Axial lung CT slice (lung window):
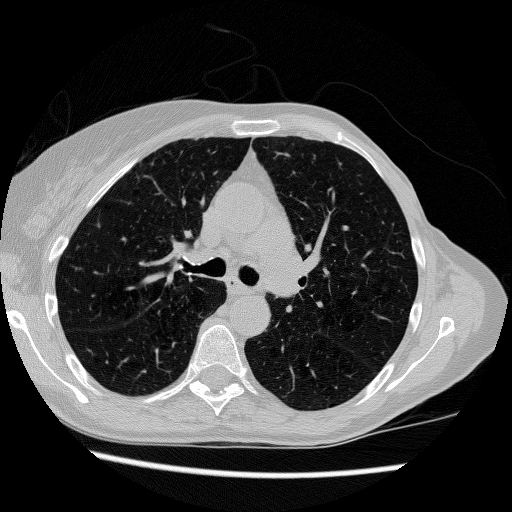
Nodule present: no